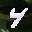
Label: 4